Question: When I use a HTML-element in my textboxes I was getting this error:

To fix this error, I did this:
1. Adding ValidateRequest="false" at the top of the .aspx page.
2. Adding <httpRuntime targetFramework="4.0" requestValidationMode="2.0" /> to the webconfig file.
After doing this, the error above didnt appear, and the HTML-elements that I used were shown with the markup.
For example: I used the '<b>Test</b>' elements in the textbox, and this was showed in a label as:
But what I would like to have is, when someone adds HTML elements to my textbox, the error shouldn't appear, and the elements shouldn't be converted. So the label must show:
'''
<b>Test</b> instead of Test (which is BOLD)
'''
What can I do to make it like that?
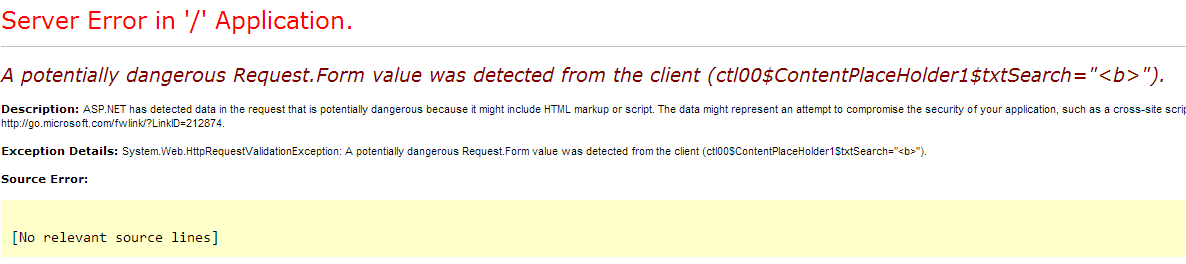
Answer: Use 'Server.HtmlEncode("<b>Test</b>")'